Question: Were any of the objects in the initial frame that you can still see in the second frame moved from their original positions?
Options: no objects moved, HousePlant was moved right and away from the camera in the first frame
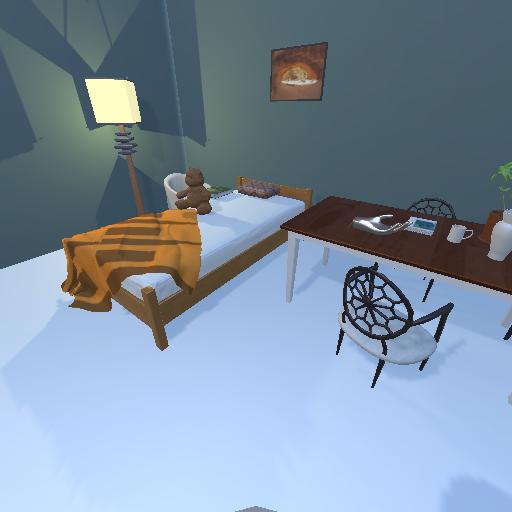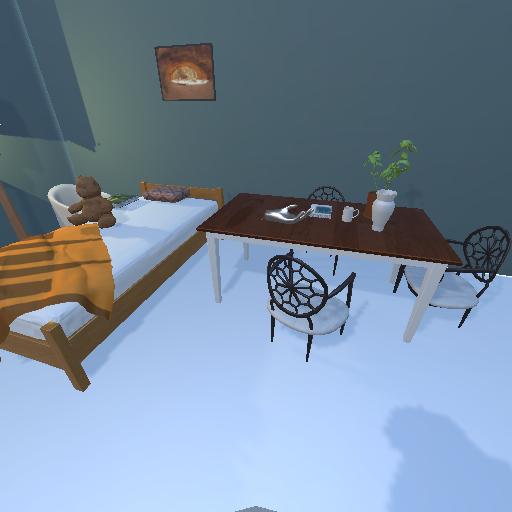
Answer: no objects moved